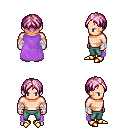
a pixel art fantasy rpg character, male body template, human, light skin, lavender cape, teal pants, pink parted hairstyle, white cloth bandages, gold boots, four views (front, back, left, right), 2x2 character sprite sheet, small pixel art, hard edges, no anti-aliasing